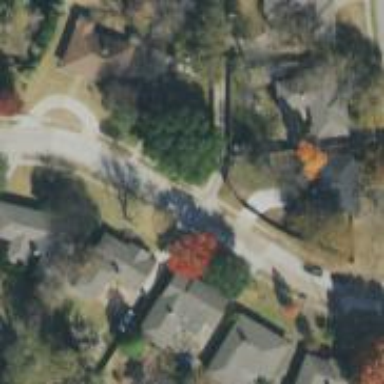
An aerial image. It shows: Alley classified as service road.